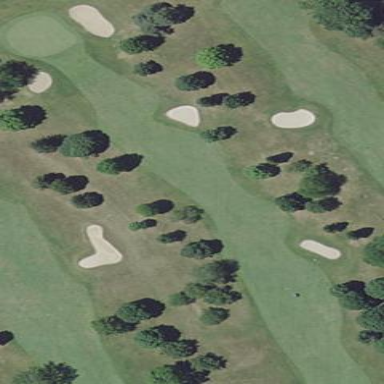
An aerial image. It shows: Golf fairway surrounded by grass.